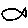
Label: fish